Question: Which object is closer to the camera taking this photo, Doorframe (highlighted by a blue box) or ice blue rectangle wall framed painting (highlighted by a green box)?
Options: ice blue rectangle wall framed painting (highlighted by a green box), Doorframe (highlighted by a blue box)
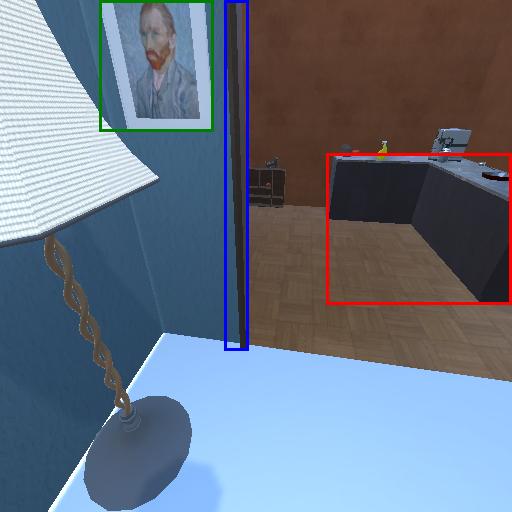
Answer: ice blue rectangle wall framed painting (highlighted by a green box)